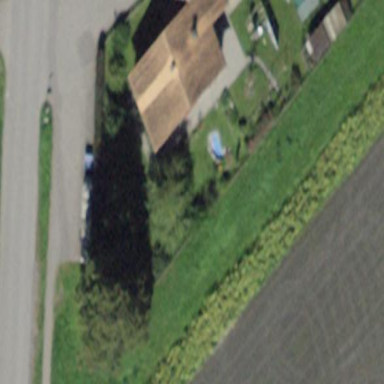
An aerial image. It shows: Detached building.